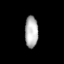
Tissue: lung
Cell type: Endothelial cells
Senescence score: 0.2269
Nuclear area (px): 408
Mean DAPI intensity: 178.5